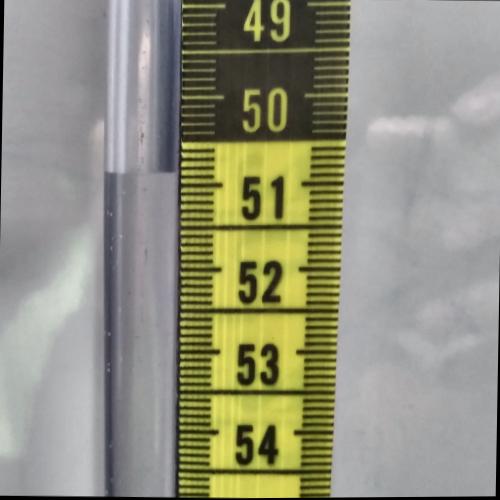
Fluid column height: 50.9 cm